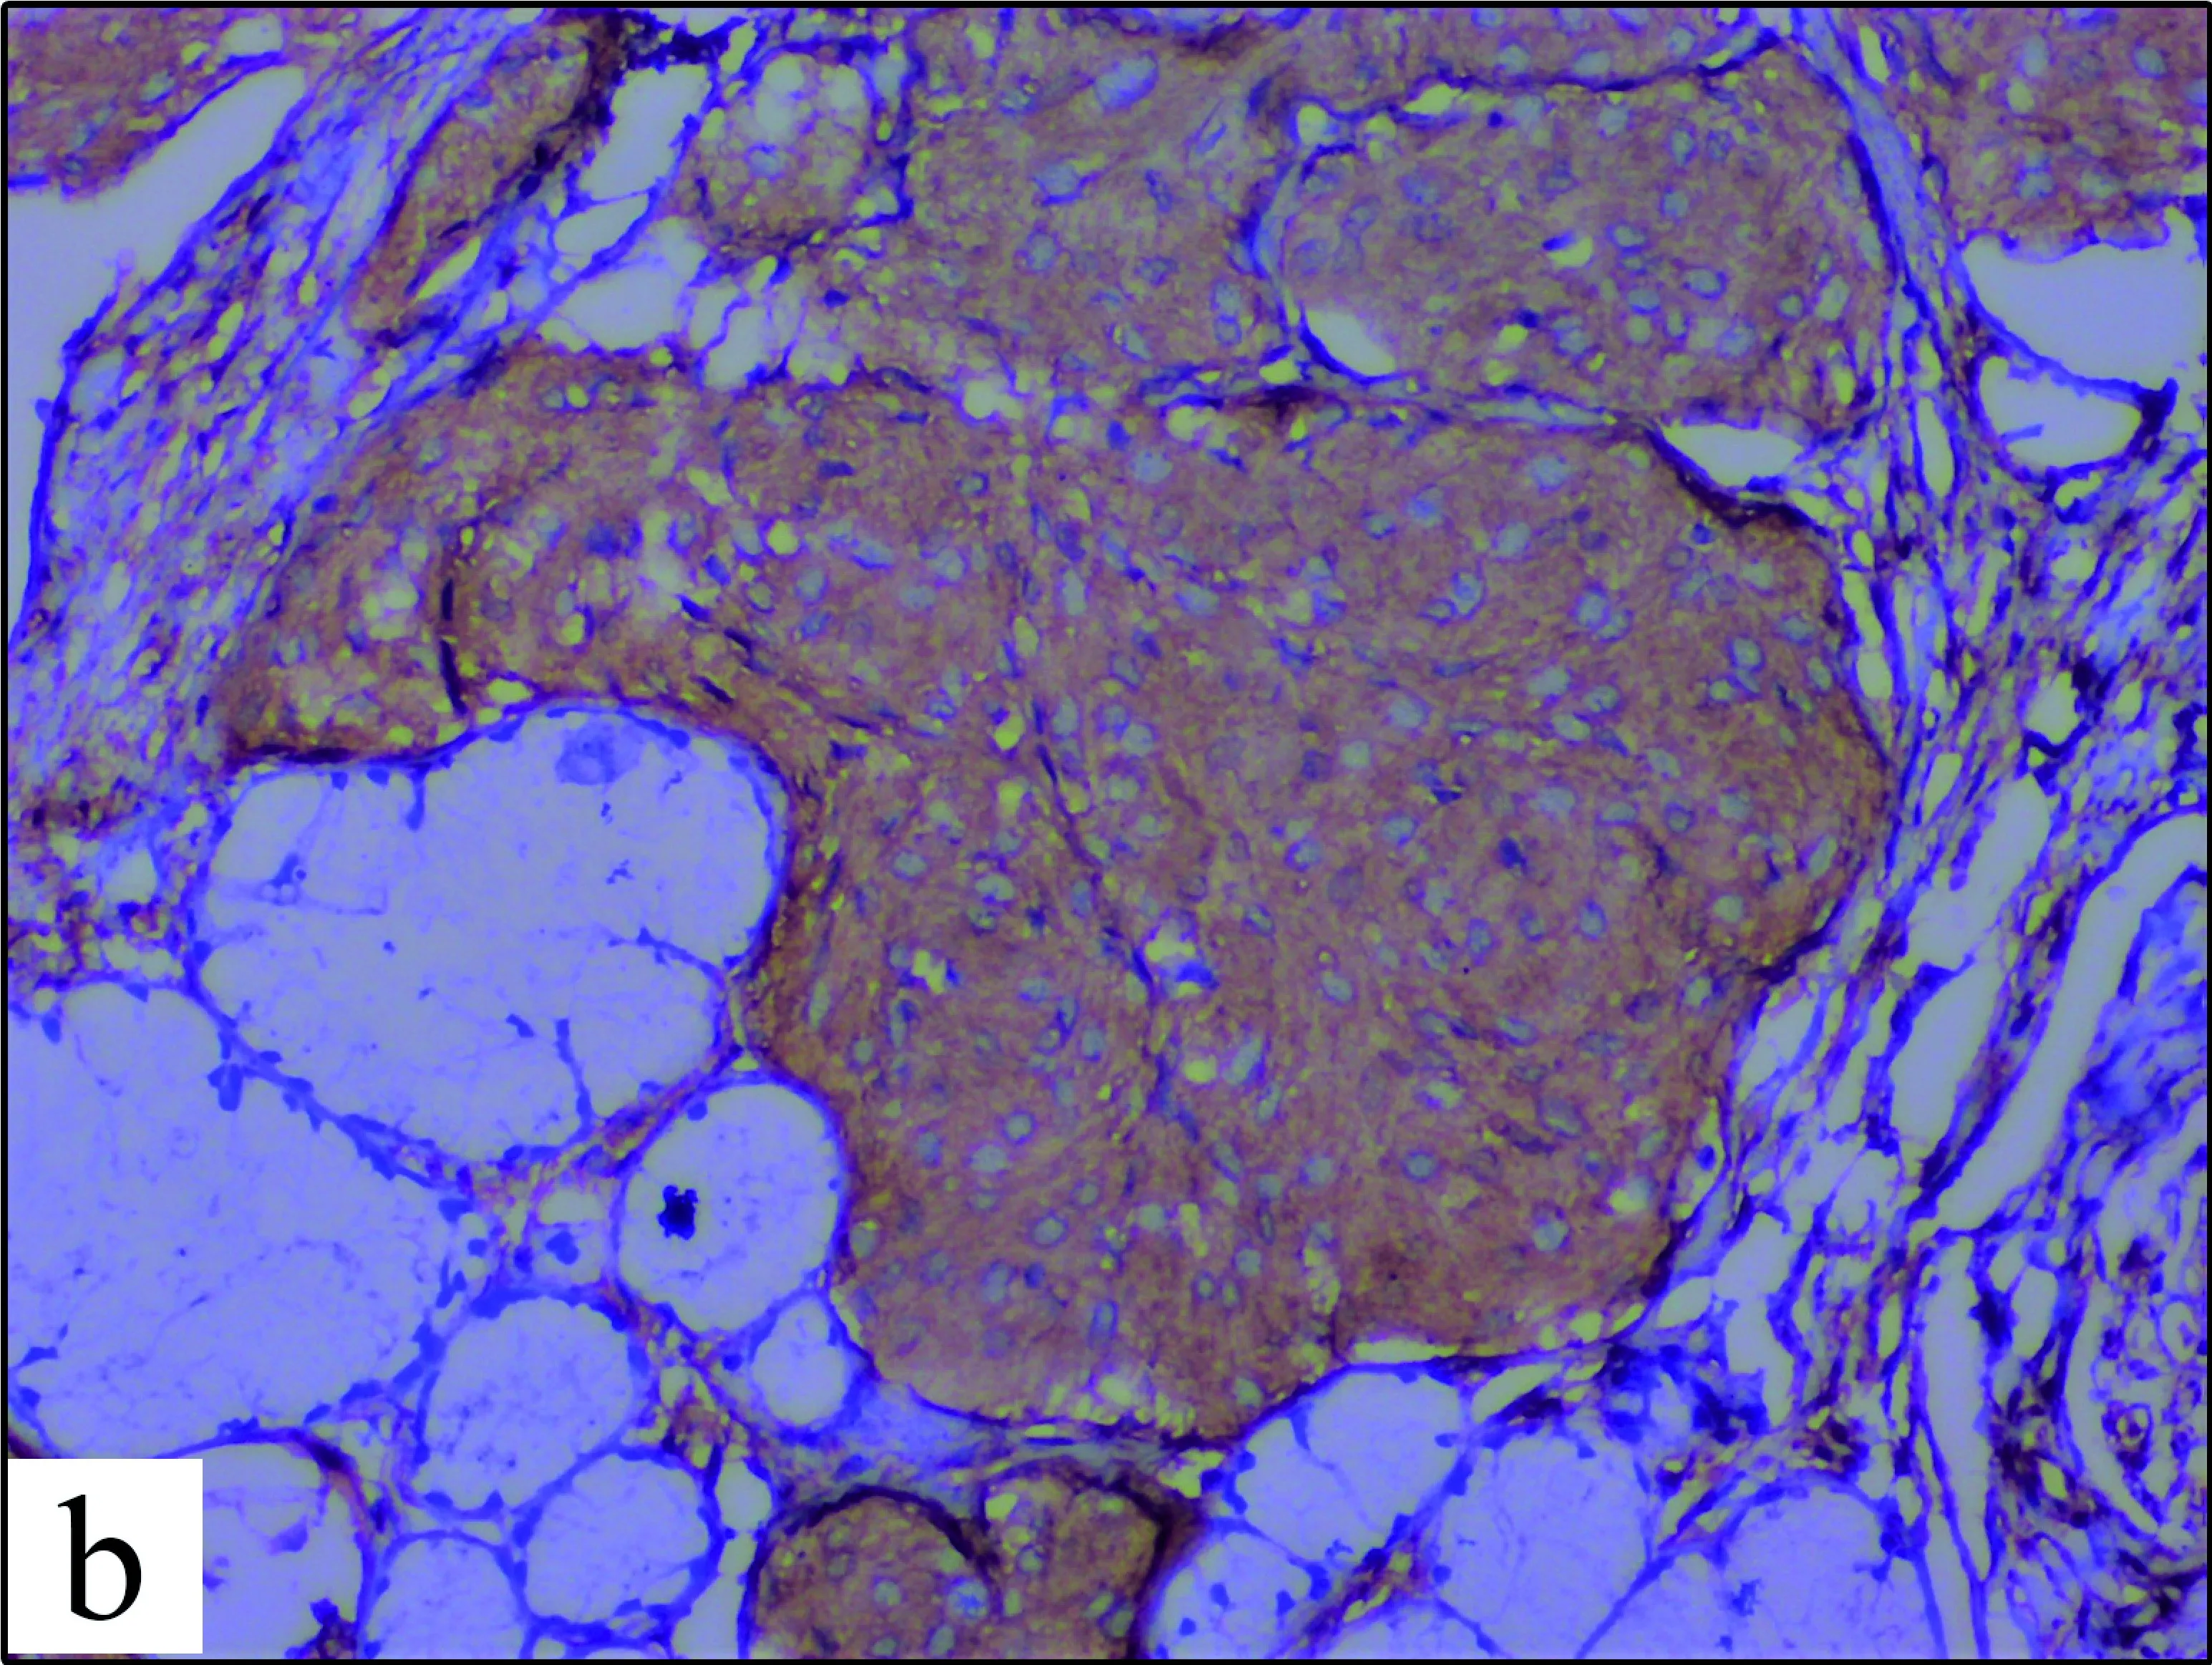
Vimentin (magnification, x200).
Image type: pathology (immunostaining)